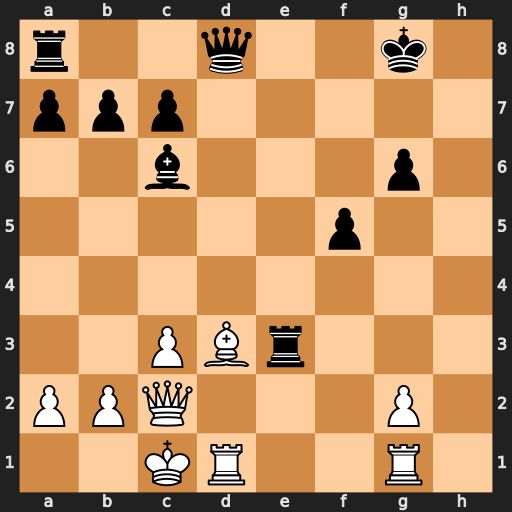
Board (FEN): r2q2k1/ppp5/2b3p1/5p2/8/2PBr3/PPQ3P1/2KR2R1
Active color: w
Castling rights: -
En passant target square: -
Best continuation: Bc4+ Kg7 Rxd8